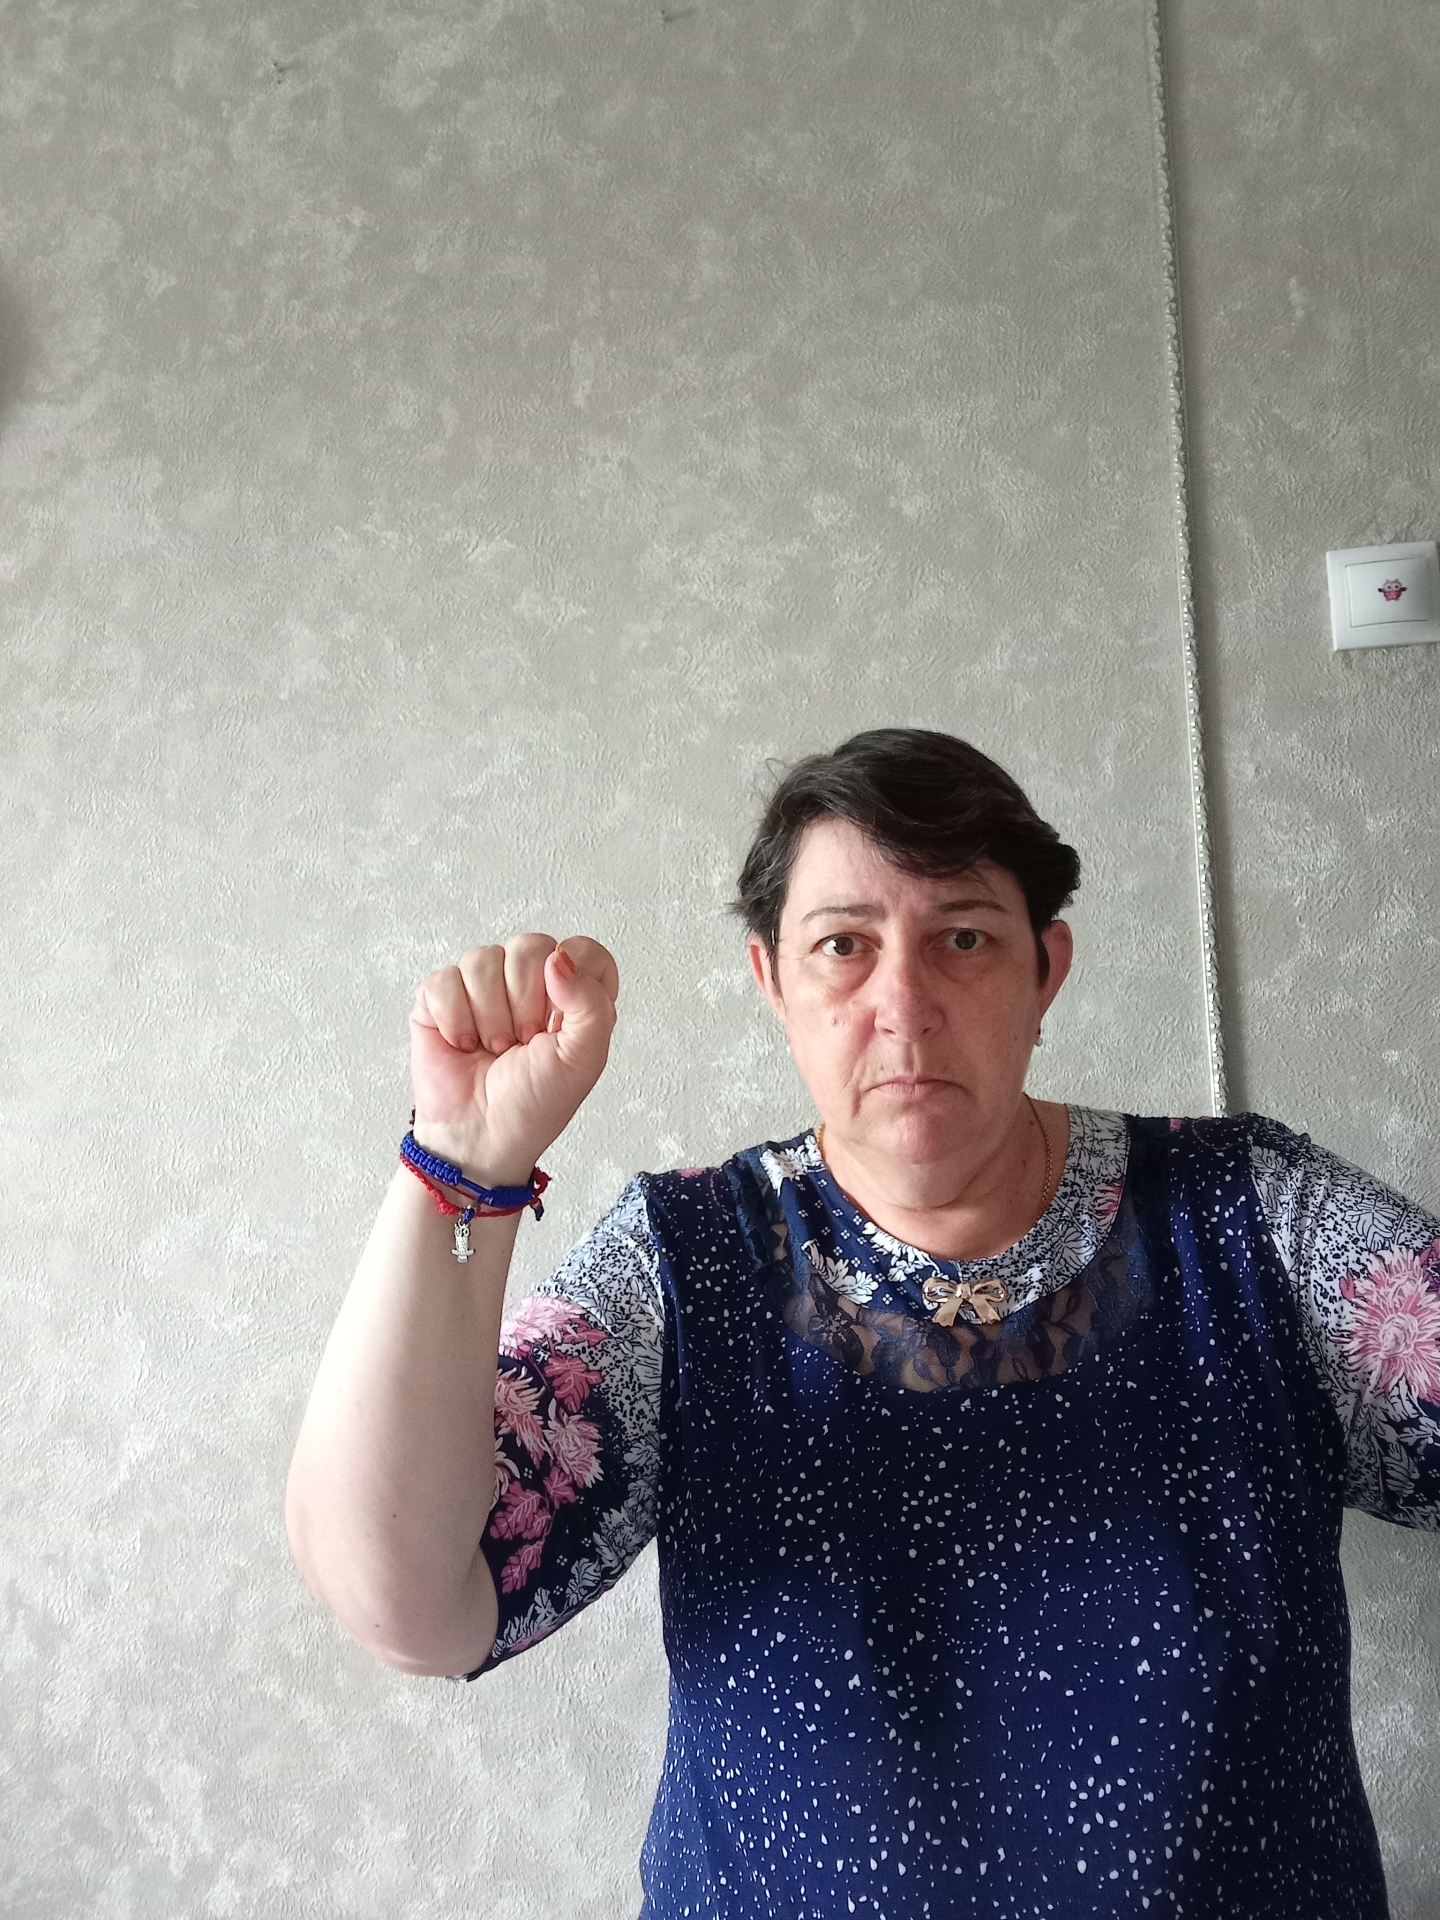
Label: clear